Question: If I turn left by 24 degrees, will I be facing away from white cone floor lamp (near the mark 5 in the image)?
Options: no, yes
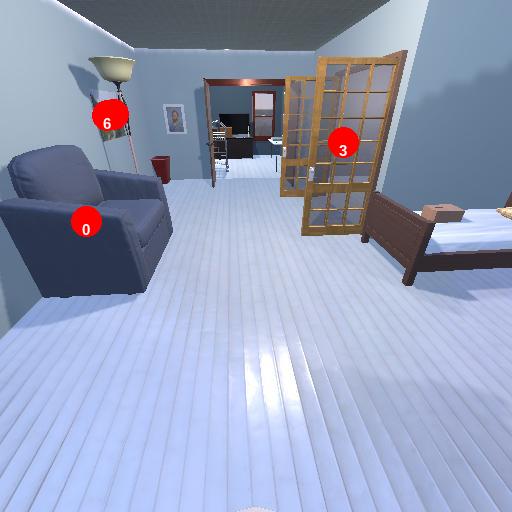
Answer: no